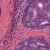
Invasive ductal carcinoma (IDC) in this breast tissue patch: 0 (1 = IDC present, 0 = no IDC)